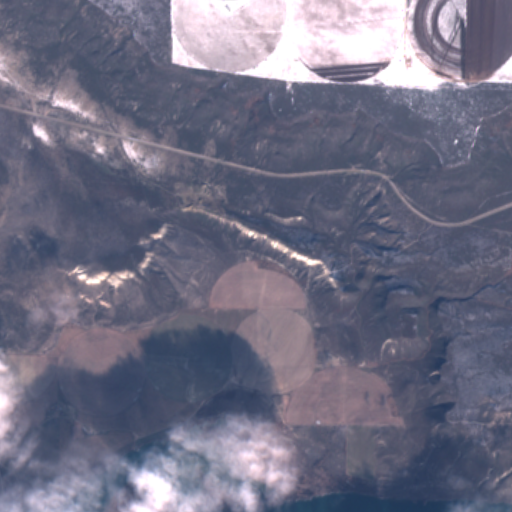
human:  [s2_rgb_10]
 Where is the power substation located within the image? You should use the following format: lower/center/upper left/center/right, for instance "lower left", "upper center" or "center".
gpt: The power substation is located in the lower left of the image.
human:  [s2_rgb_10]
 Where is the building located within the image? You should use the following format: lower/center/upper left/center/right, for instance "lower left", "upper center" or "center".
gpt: The building is located in the lower left of the image.
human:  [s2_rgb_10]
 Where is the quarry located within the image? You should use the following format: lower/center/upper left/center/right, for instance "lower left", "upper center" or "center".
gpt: There is no quarry in the image.